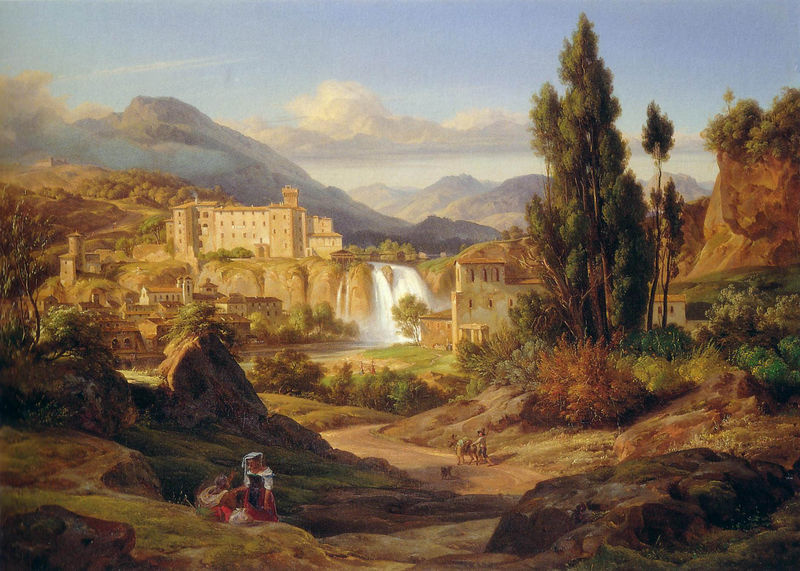
Titel: Wasserfälle des Liris bei Isola di Sora
Künstler: Ernst Fries
Standort: München
Institution: Neue Pinakothek
Schlagwörter: baum, berg, blau, felsen, gemälde, gruppe, himmel, mann, schatten, wasser, weiß, wolken, bäume, fluss, frauen, grün, landschaft, menschen, stadt, braun, frau, grau, hell, licht, orange, starsse, straße, szene, gebäude, haus, hund, hunde, schloss, tiere, weg, wiese, wolke, malerei, faru, stein, steine, bach, horizont, häuser, hügel, natur, strauch, brücke, busch, büsche, kirche, sonne, sträucher, kind, klassizismus, mutter, paar, tal, wald, wasserfall, bauern, esel, pferd, turm, zypressen, kopfbedeckung, sommer, ruhe, italien, ort, berge, gebirge, dorf, bergkette, vegetation, idylle, rast, romantik, staffage, spielen, glanz, junge, bauer, leuchten, flucht, ortschaft, knabe, burg, türme, palast, bub, alpen, festung, zypresse, idyllisch, sex, tracht, liebespaar, golden, arkadien, tirol, klassik, hirten, hasu, ziegen, ideallandschaft, lorrain, tivoli, hirtne, waserfall, madg, frau mann kopfbedeckung, rheinfälle